Field crop: tomato
Growth stage: 1
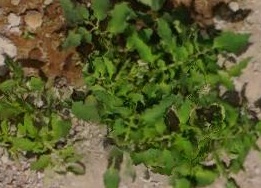
Species: tomato